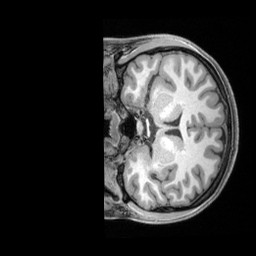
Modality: T1w
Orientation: coronal
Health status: healthy
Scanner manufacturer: siemens
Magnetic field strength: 3 T
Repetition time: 2.4 s
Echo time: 0.00201 s